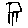
Label: square